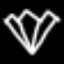
Label: diamond